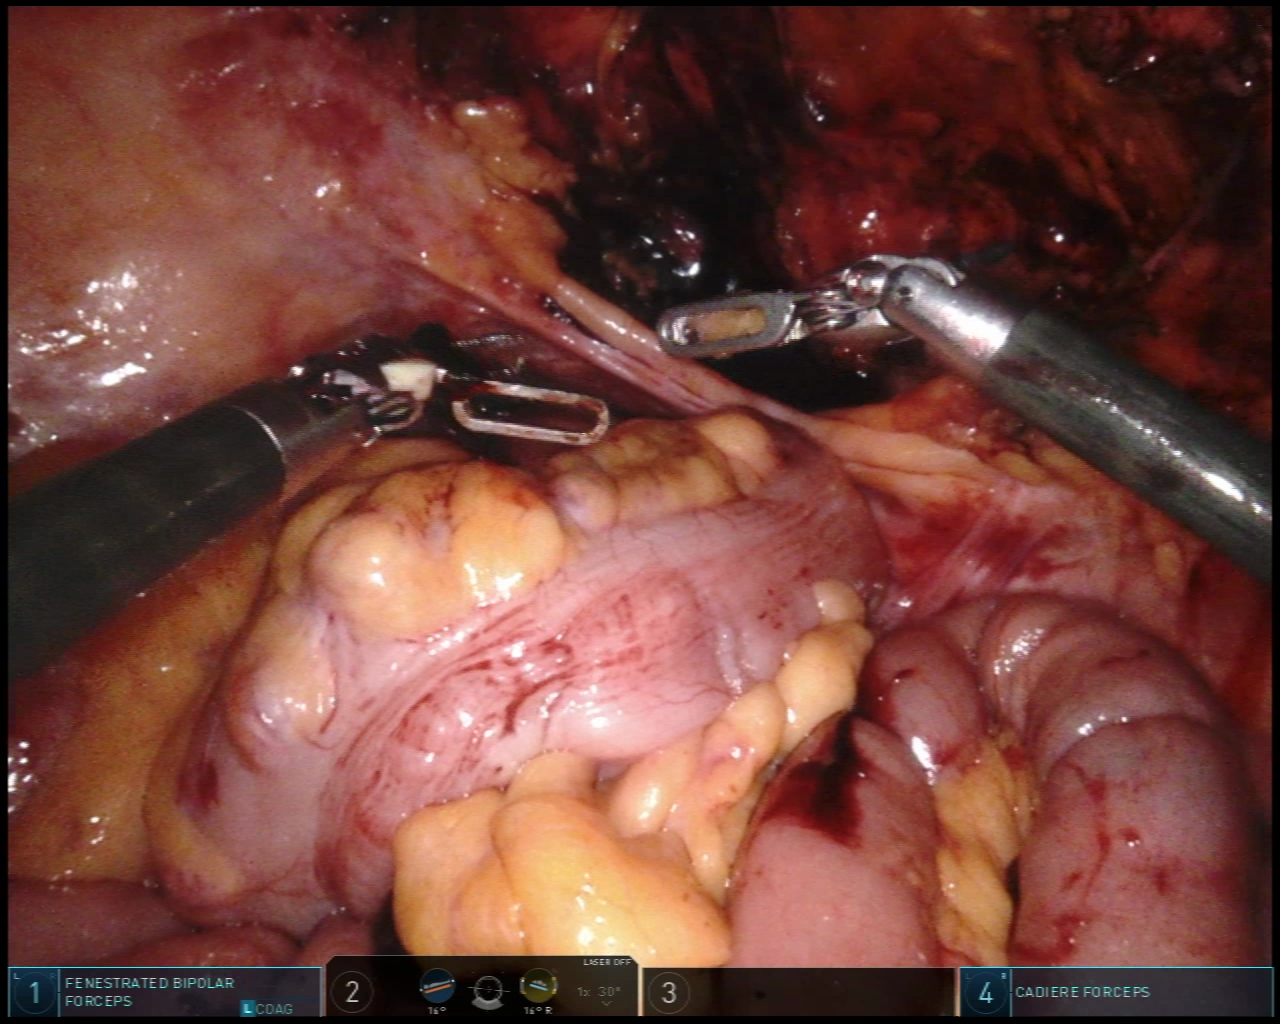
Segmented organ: colon
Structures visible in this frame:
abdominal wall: yes
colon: yes
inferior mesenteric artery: no
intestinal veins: no
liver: no
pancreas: no
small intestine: yes
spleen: no
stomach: no
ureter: no
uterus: no
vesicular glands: no